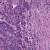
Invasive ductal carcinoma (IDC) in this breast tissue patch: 1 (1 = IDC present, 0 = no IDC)